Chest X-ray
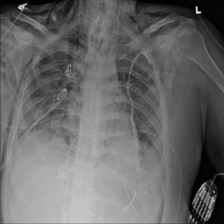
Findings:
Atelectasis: negative
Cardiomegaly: negative
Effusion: negative
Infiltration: negative
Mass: negative
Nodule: negative
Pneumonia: negative
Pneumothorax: negative
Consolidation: negative
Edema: negative
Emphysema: negative
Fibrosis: negative
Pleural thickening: negative
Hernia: negative